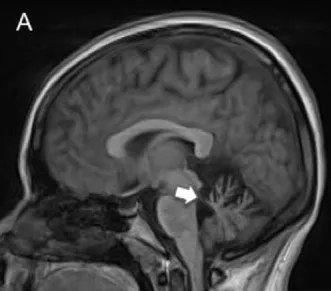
(A) Sagittal cross-sectional T1-weighted magnetic resonance image showing atrophy of the superior cerebellar peduncles, and anterior aspects of the cerebellum (white arrow) involving the uvula and nodulus.
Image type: radiology (mri)